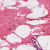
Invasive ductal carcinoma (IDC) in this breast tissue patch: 0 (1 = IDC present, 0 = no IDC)